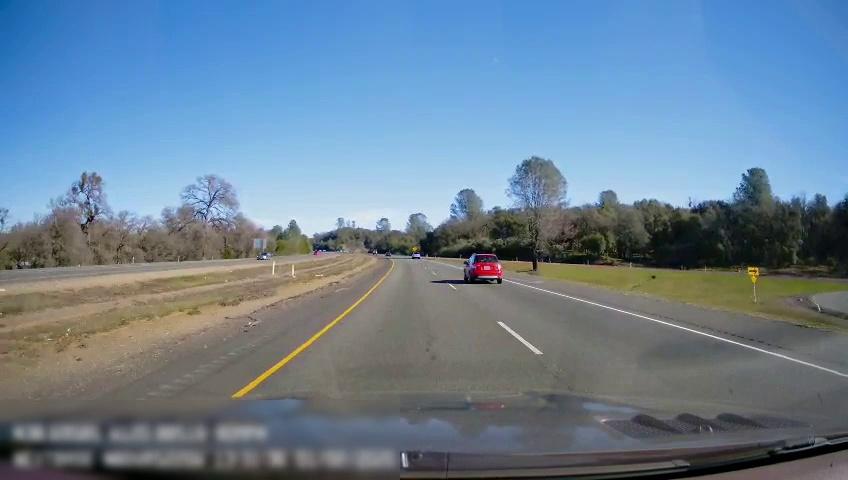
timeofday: Day
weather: Sunny
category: Drivable Space
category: Drivable Space
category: Vehicles | Car
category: Vehicles | Car
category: Vehicles | SUV
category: Lanes | Current Lane
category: Lanes | Current Lane
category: Lanes | Alternate Lane
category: Traffic | Signs